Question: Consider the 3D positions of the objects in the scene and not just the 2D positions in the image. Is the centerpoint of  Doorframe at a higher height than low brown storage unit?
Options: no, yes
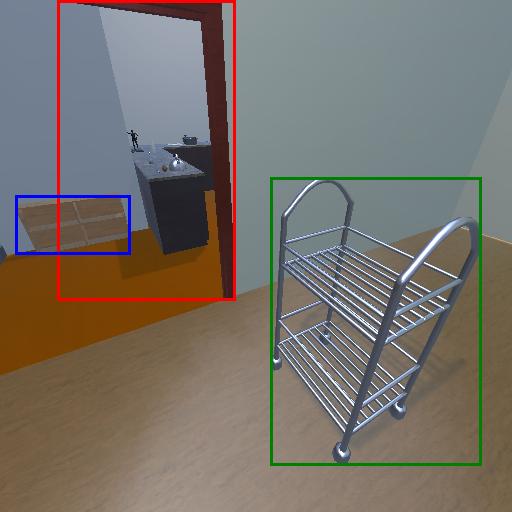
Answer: no